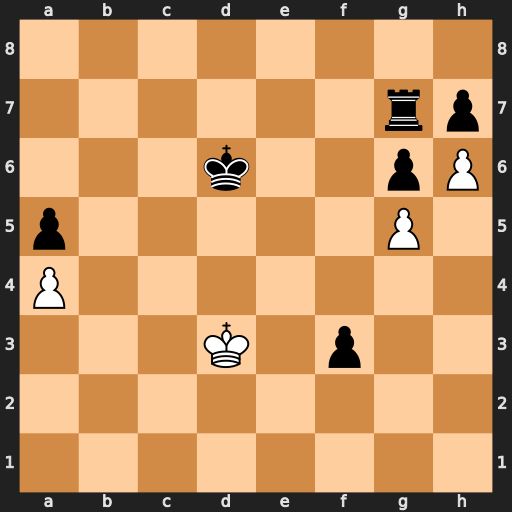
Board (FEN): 8/6rp/3k2pP/p5P1/P7/3K1p2/8/8
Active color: w
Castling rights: -
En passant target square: -
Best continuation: hxg7 f2 Ke2 f1=Q+ Kxf1